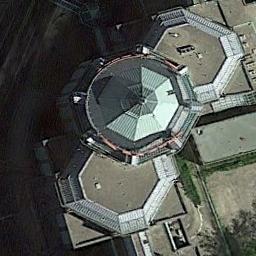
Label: church